Interaction volume radius: 5 \u00c5
Interaction volume height: 25 \u00c5
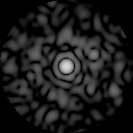
Disorder parameter: 0.8345